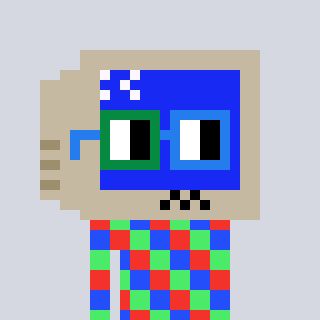
a pixel art character with square green and blue glasses, a old monitor-shaped head and a hotbrown-colored body on a cool background